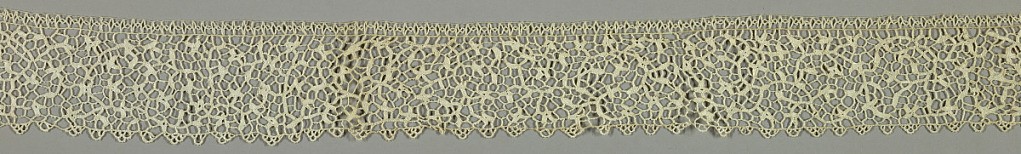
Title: Border
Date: mid-17th century
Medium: Technique: needle lace
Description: Needle lace; mid-17th century Point Plat de Venise